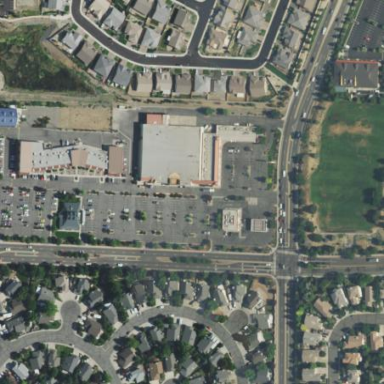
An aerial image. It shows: Retail area.